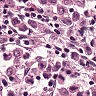
Metastatic tissue present: yes